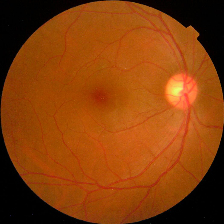
Diabetic retinopathy grade: No DR